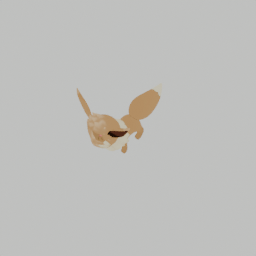
Label: animals